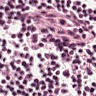
Metastatic tissue present: no